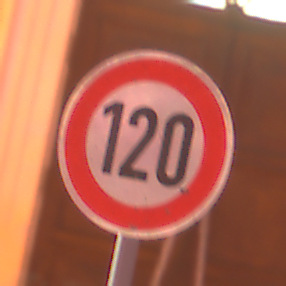
Verkehrszeichen: Geschwindigkeit120
Umgebung: Outdoor, Urban
Tageszeit: Night
Wetter: Overcast
Licht: Artificial
Jahreszeit: Winter
Kontrast: MediumContrast